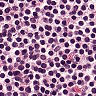
Metastatic tissue present: no